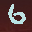
Label: 6